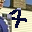
Label: 4